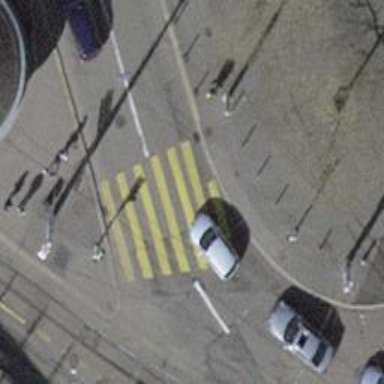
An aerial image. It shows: Kerb serving as barrier.